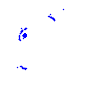
Particle: pion